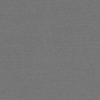
Label: dusty